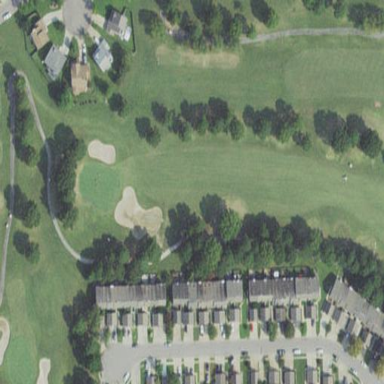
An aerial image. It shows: Golf fairway surrounded by grass.